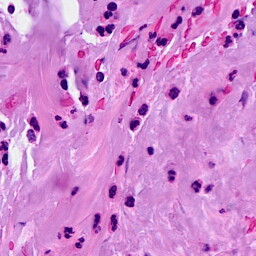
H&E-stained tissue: Breast